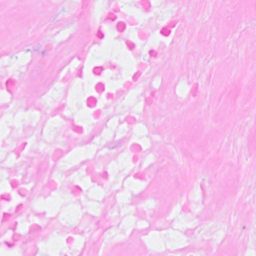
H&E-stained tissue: Breast